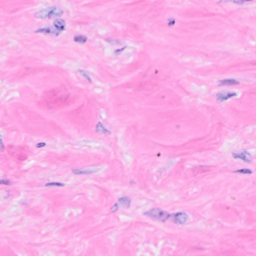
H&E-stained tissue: Breast